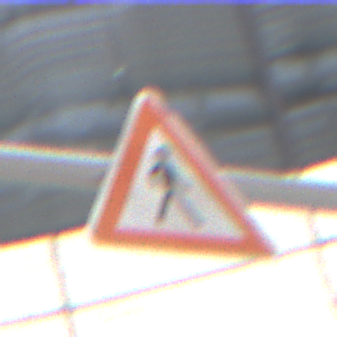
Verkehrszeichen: FussgaengerLinks
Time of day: Midday
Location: Outdoor (Urban)
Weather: Overcast
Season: NotSpecified
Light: Natural